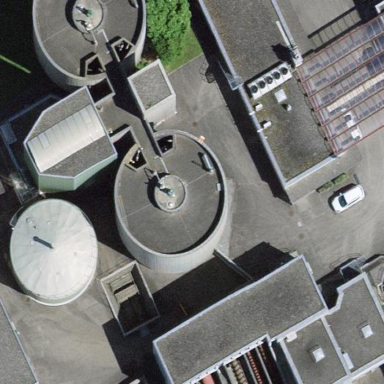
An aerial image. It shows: Storage tank that is man-made.